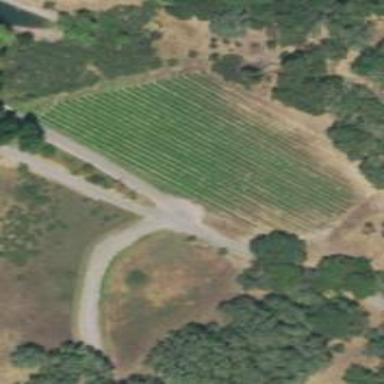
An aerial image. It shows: Vineyard with wine grapes as the main crop.